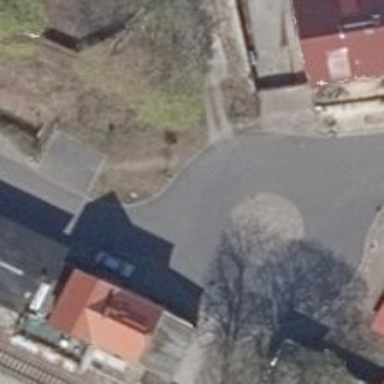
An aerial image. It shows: Public transport stop position.